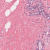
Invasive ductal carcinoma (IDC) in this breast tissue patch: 0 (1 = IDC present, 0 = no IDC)